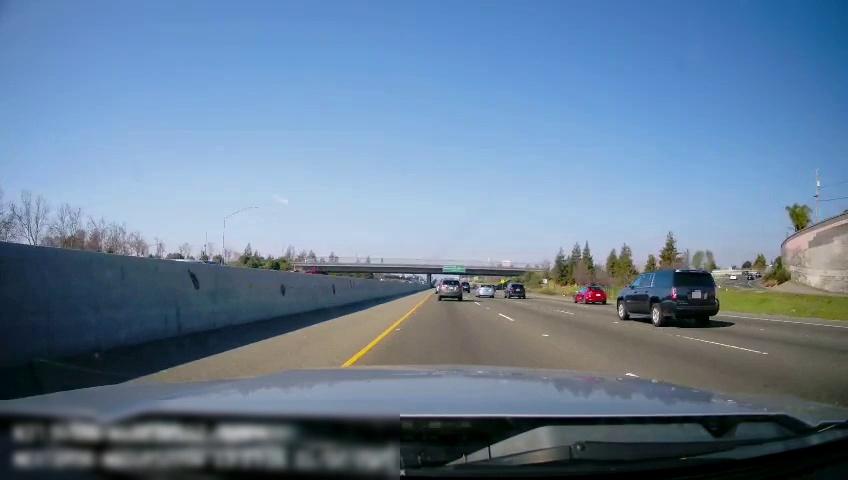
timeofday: Day
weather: Sunny
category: Drivable Space
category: Drivable Space
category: Vehicles | SUV
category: Vehicles | SUV
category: Vehicles | SUV
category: Vehicles | Car
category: Vehicles | Car
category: Lanes | Current Lane
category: Lanes | Current Lane
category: Lanes | Alternate Lane
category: Lanes | Alternate Lane
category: Lanes | Alternate Lane
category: Traffic | Signs